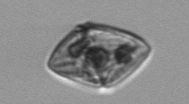
Label: Gyrodinium